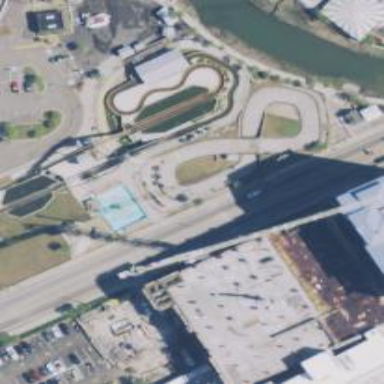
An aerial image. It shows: Popular tourist attraction featuring go-karts.